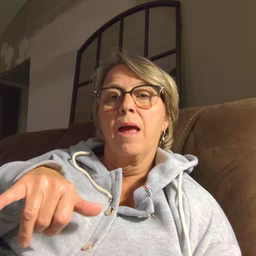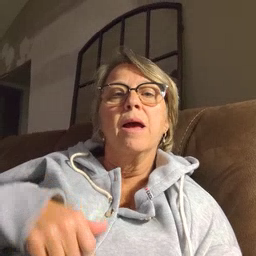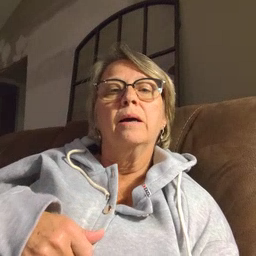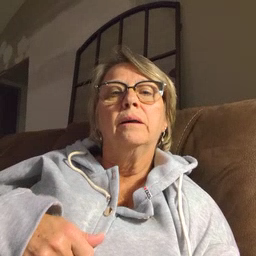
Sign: that